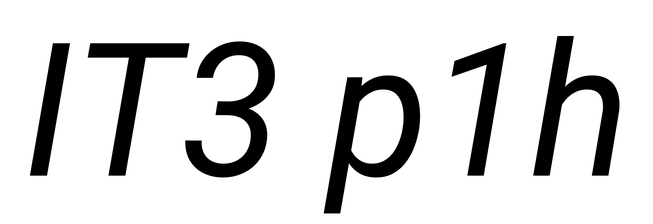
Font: Roboto-Italic_Italic